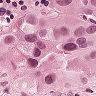
Metastatic tissue present: yes